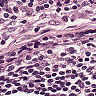
Metastatic tissue present: no